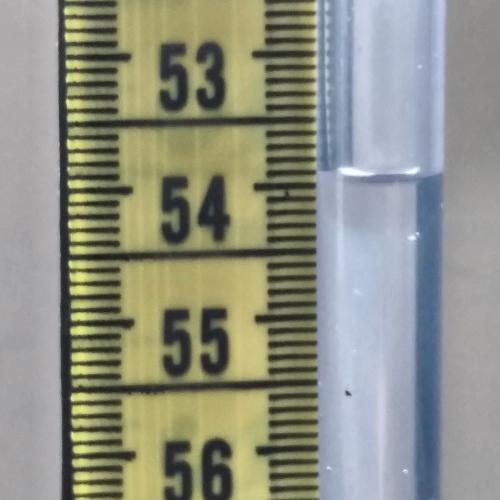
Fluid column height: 53.9 cm